RGB frame:
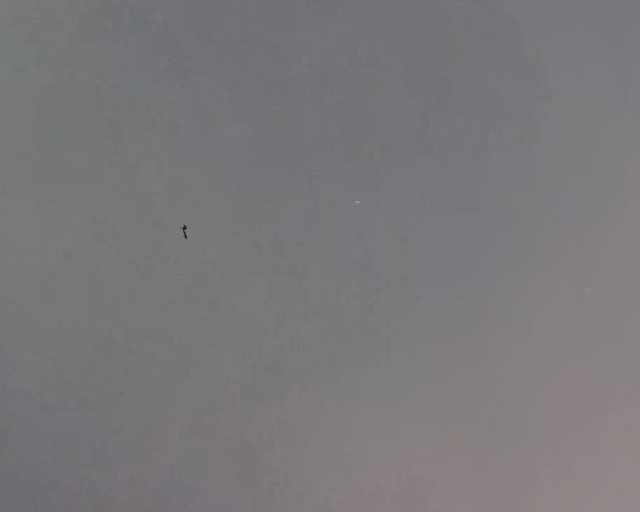
Thermal frame:
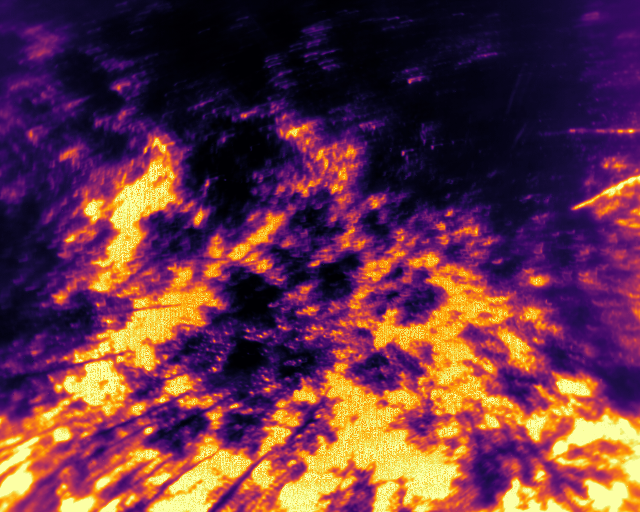
Captured: 2026-02-27 02:39:18
Pixels at or above 80 °C: 152143 (fraction of frame: 0.4643)